Question: I'm building this new HTML/CSS design for a website, but I am only allowed to touch the CSS file.
I need a div to get a triangle at the right end on over like this:

This is the current code:
'''
.slider_button_out{
cursor:pointer;
height:49px;
width:174px;
margin-bottom: 1px;
background-image: -webkit-gradient(linear, left top, left bottom, color-stop(0.5, #0C4B9D),color-stop(1, #023C7F));
background-image: -o-linear-gradient(bottom, #0C4B9D 50%, #023C7F 100%);
background-image: -moz-linear-gradient(bottom, #0C4B9D 50%, #023C7F 100%);
background-image: -webkit-linear-gradient(bottom, #0C4B9D 50%, #023C7F 100%);
background-image: -ms-linear-gradient(bottom, #0C4B9D 50%, #023C7F 100%);
background-image: linear-gradient(to bottom, #0C4B9D 50%, #023C7F 100%);
}
/*the div down here is the div that displays on hover */
.slider_button_over{
display:block;
cursor:pointer;
background-image: none;
height:49px;
width:174px;
margin-bottom: 1px;
background-color: #ed1c24;
}
'''
Note that I can only touch the CSS, so I can't add a div or something.
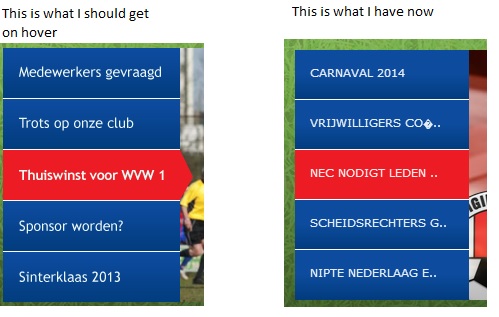
Answer: You can do something like this:
'''
.container {
margin-left: 15px;
width: 200px;
background: #FFFFFF;
border: 1px solid #CAD5E0;
padding: 4px;
position: relative;
min-height: 200px;
}
.container:after {
content: '';
display: block;
position: absolute;
top: 80px;
left: 100%;
width: 0;
height: 0;
border-color: transparent transparent transparent #CAD5E0;
border-style: solid;
border-width: 10px;
}
'''
<URL>